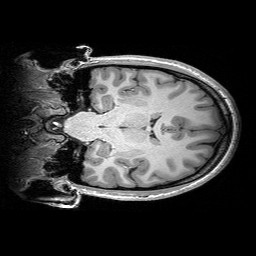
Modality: T1w
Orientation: coronal
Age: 17
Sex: female
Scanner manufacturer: siemens
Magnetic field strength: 3 T
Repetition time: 2.53 s
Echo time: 0.00297 s